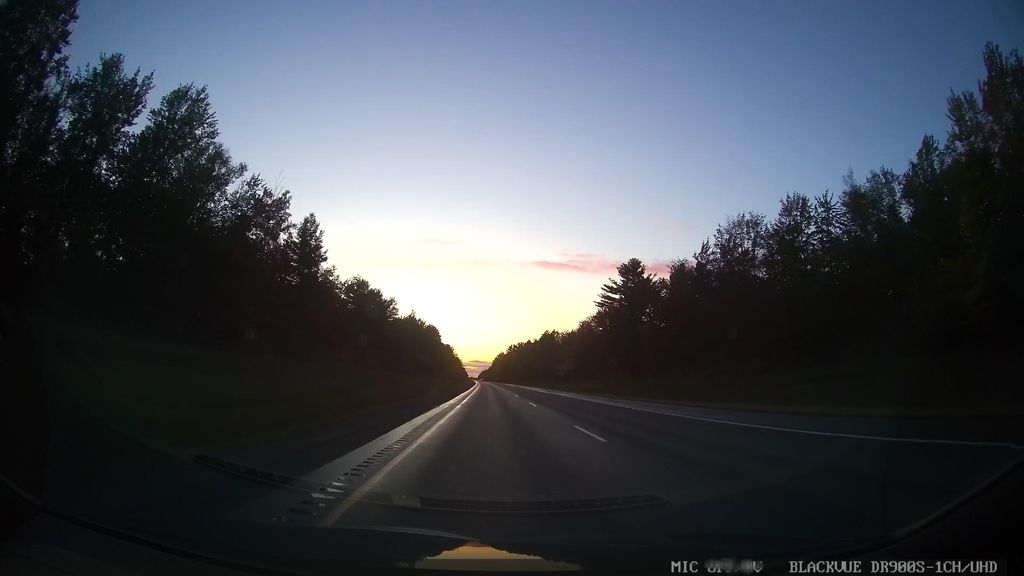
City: ottawa-gatineau